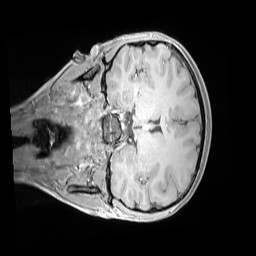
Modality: MP2RAGE
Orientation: coronal
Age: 11
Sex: female
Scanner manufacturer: siemens
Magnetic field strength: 3 T
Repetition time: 4 s
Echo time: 0.00303 s